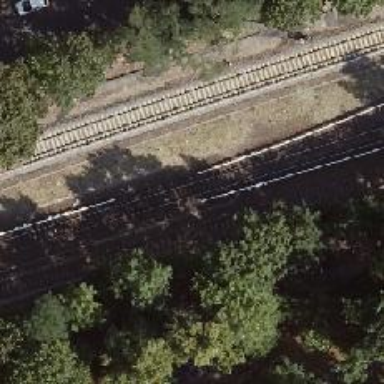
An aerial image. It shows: Railway switch with the turnout side on the left.